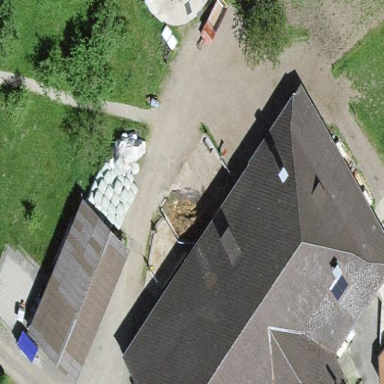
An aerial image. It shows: Farm building.